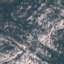
Land use / land cover class: HerbaceousVegetation